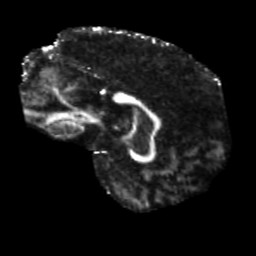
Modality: FA
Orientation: sagittal
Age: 46
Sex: male
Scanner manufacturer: siemens
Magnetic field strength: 3 T
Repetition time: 5.25 s
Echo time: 0.08 s